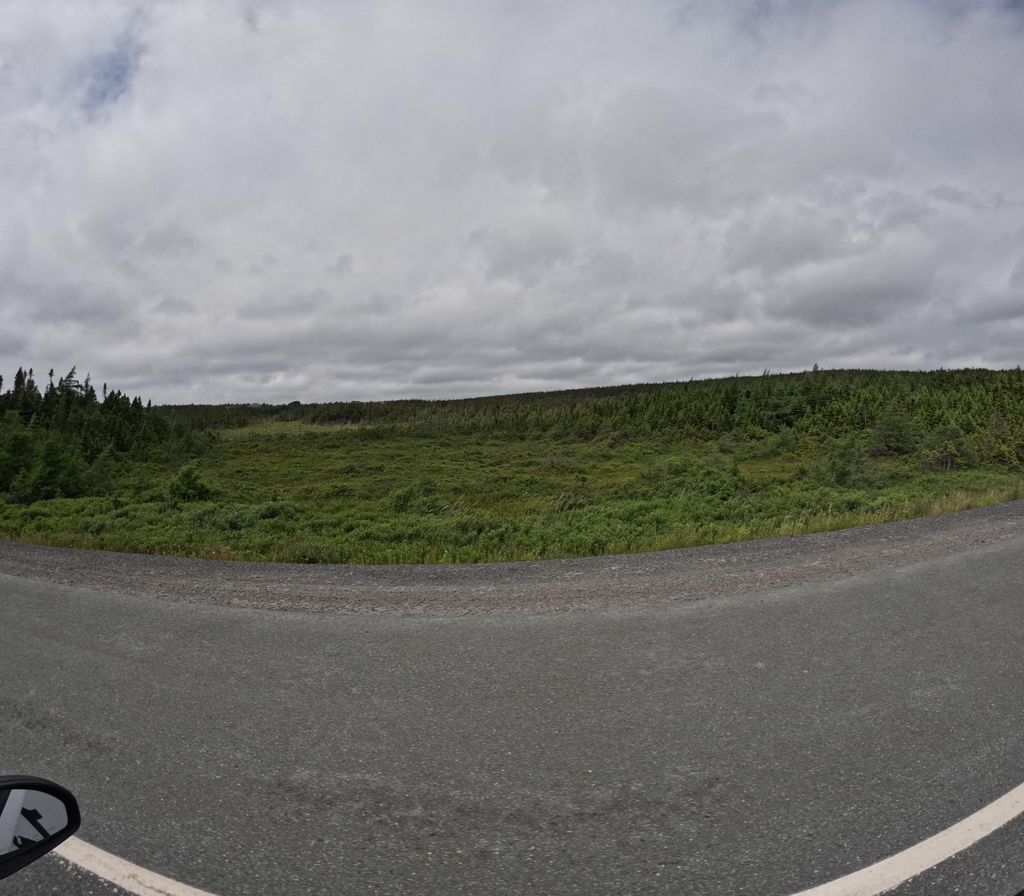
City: st_johns